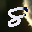
Label: 8